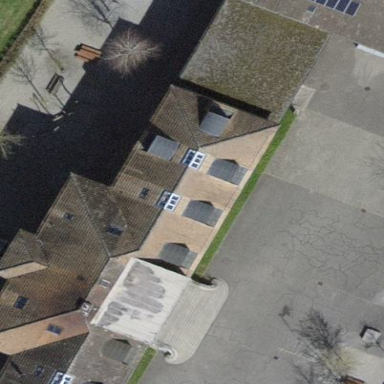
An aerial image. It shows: School building.